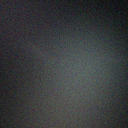
Screen state: off